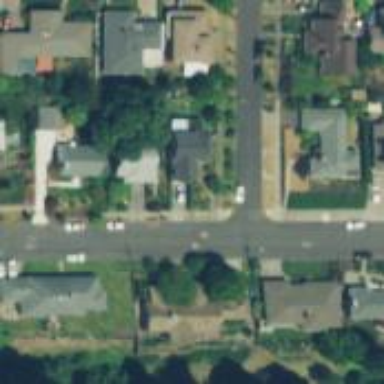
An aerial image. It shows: Residential road with sidewalk on the left.